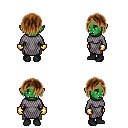
a pixel art fantasy rpg character, female body template, orc, green skin, chain mail, teal pants, brown bangs hairstyle, gold gloves, black shoes, four views (front, back, left, right), 2x2 character sprite sheet, small pixel art, hard edges, no anti-aliasing